Field crop: maize
Growth stage: 1
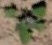
Species: chenopodium